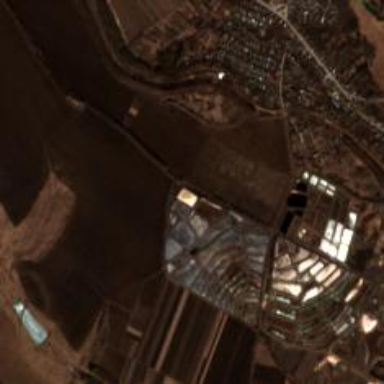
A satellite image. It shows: Industrial area.